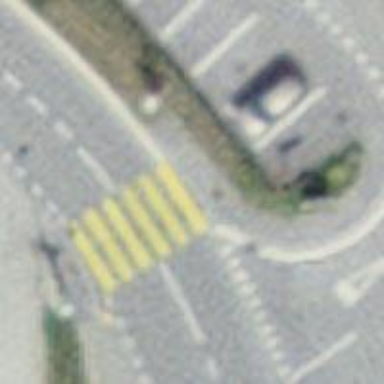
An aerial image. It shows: Marked road crossing.